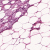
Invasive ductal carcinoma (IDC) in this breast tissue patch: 0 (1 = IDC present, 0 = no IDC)